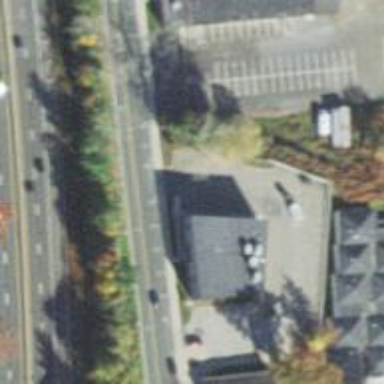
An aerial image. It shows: Clinic.